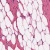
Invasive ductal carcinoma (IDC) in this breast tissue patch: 0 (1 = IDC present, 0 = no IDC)